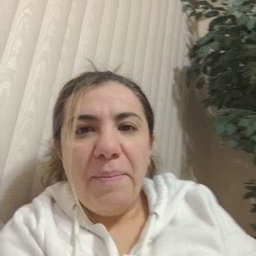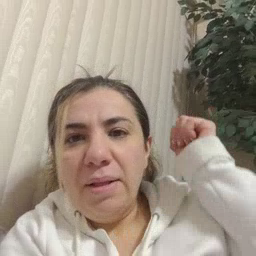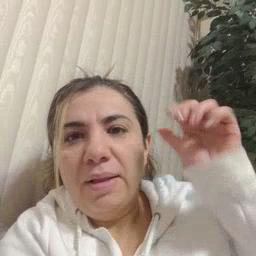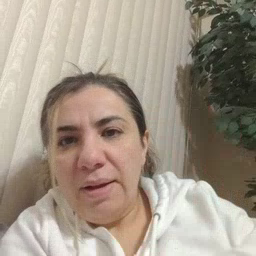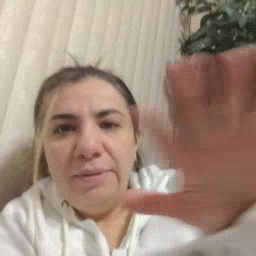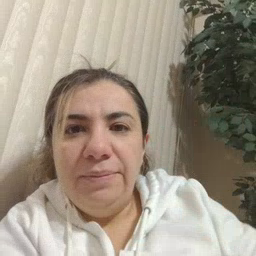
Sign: backyard